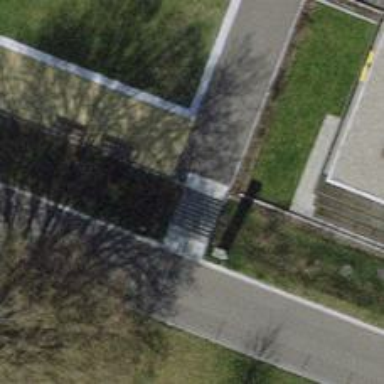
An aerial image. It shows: Set of concrete steps.